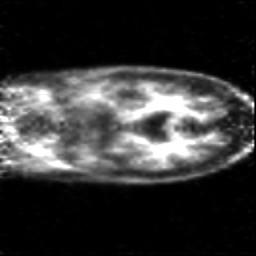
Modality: PET
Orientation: coronal
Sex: female
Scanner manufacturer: siemens